Question: please see below a dataframe example. What I need is to put a line separating first three rows from others with an underline when printing the dataframe. I tried to use indexes to print first 3 rows, then print underline as a string, and then print the rest of rows but since every time the column names are printed also, this is not what I need. The output needed is on the attached image and below. It might be simple but I tried to find the answer and no result for now. Appreciate your help!
'''
import pandas as pd
my_dict = {"Racer Name": ["Brian", "Oscar", "Michael", "John"], "Team Name": ["Ferrari", "Honda", "Toyota", "BMW"]}
df = pd.DataFrame(my_dict, index=list(range(0, 4)))
print(df)
'''

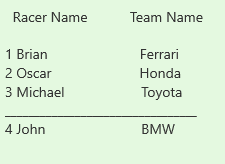
Answer: If you convert the DataFrame to a string then you can insert a line like this.
'''
s = df.to_string().replace('
3', '
'+'_'*23+'
3')
print(s)
'''
<URL>